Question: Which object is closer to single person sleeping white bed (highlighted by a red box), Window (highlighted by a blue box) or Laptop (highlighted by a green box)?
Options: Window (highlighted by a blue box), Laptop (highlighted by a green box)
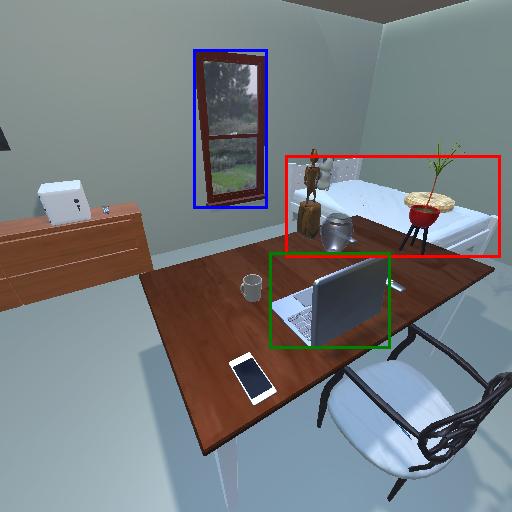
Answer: Window (highlighted by a blue box)